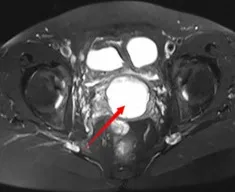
Imaging findings prior to the second surgery: (C) A mass measuring approximately 3.6x4.2x4.2 cm was observed at the vaginal stump, displaying a hypointense signal on T1-weighted and a slightly hyperintense signal on T2-weighted images.
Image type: radiology (mri)